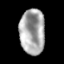
Tissue: lung
Cell type: Epithelial cells
Senescence score: 0.111
Nuclear area (px): 1116
Mean DAPI intensity: 168.542